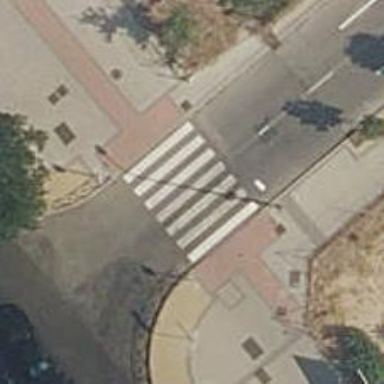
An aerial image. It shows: Uncontrolled crossing on the road.